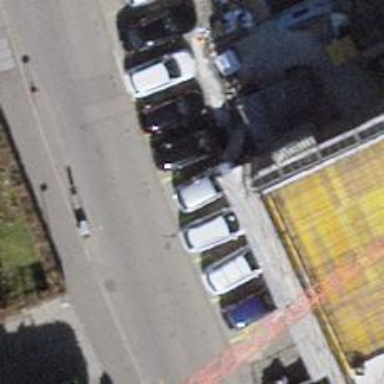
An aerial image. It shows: Bollard barrier.